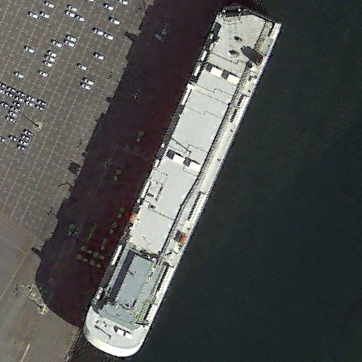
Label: civil